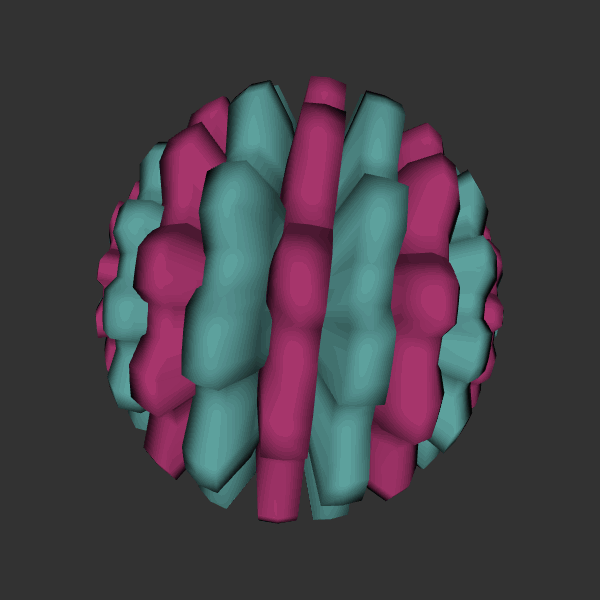
Background: dark